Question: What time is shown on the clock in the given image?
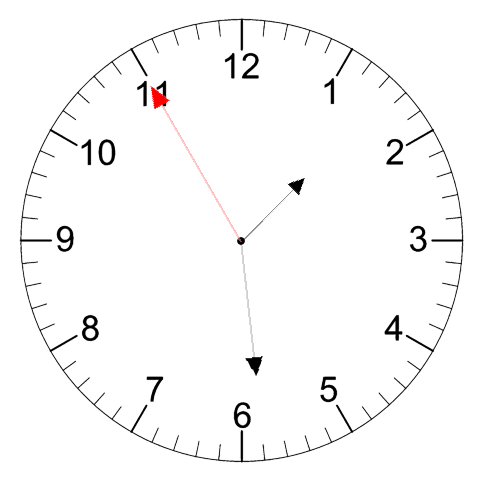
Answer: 01:28:55